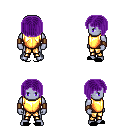
a pixel art fantasy rpg character, male body template, dark elf, purple skin, gold chest armor, gold greaves, purple pageboy hairstyle, leather bracers, black slippers, four views (front, back, left, right), 2x2 character sprite sheet, small pixel art, hard edges, no anti-aliasing